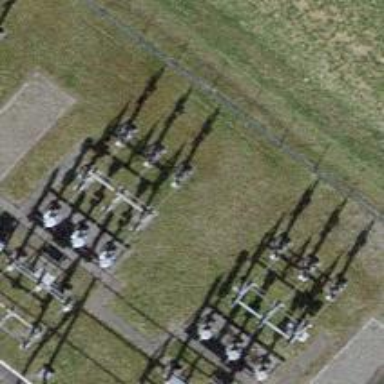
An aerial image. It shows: Insulator used in power systems.